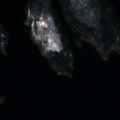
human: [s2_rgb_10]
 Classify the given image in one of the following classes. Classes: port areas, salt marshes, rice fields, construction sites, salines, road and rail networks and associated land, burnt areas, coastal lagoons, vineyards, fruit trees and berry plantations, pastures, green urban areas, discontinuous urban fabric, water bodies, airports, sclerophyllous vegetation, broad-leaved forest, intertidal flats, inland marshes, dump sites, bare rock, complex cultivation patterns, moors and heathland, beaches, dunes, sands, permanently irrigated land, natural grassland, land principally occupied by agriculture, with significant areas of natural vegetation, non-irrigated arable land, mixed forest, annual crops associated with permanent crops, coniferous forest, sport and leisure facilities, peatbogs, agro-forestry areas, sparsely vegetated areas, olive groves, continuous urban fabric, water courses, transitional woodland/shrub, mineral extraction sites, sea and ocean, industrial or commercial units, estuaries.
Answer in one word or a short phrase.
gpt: coniferous forest, mixed forest, water bodies